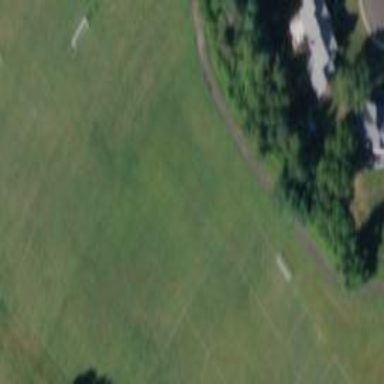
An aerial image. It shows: Soccer pitch with grass surface for leisure land.